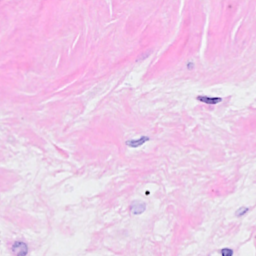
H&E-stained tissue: Breast